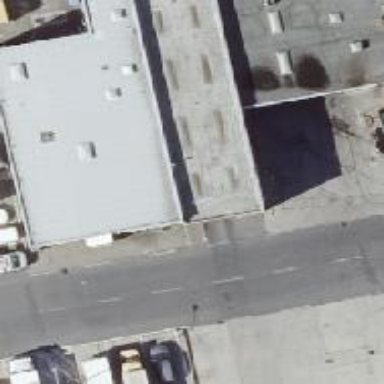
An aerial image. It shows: Warehouse building.